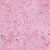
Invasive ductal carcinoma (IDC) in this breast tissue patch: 0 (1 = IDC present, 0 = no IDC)